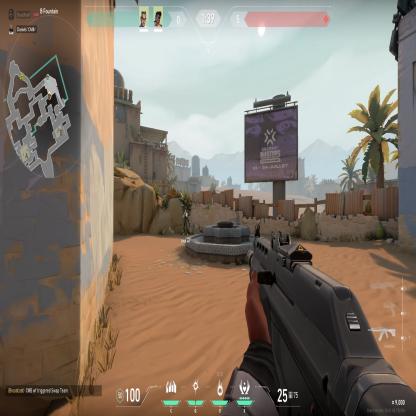
Label: teammate